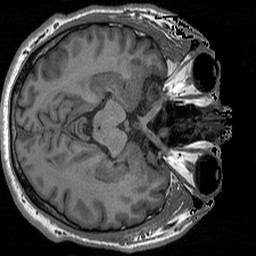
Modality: T1w
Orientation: axial
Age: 34
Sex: male